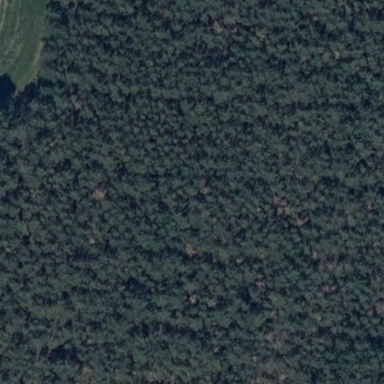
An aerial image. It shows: Forest area.